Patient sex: F
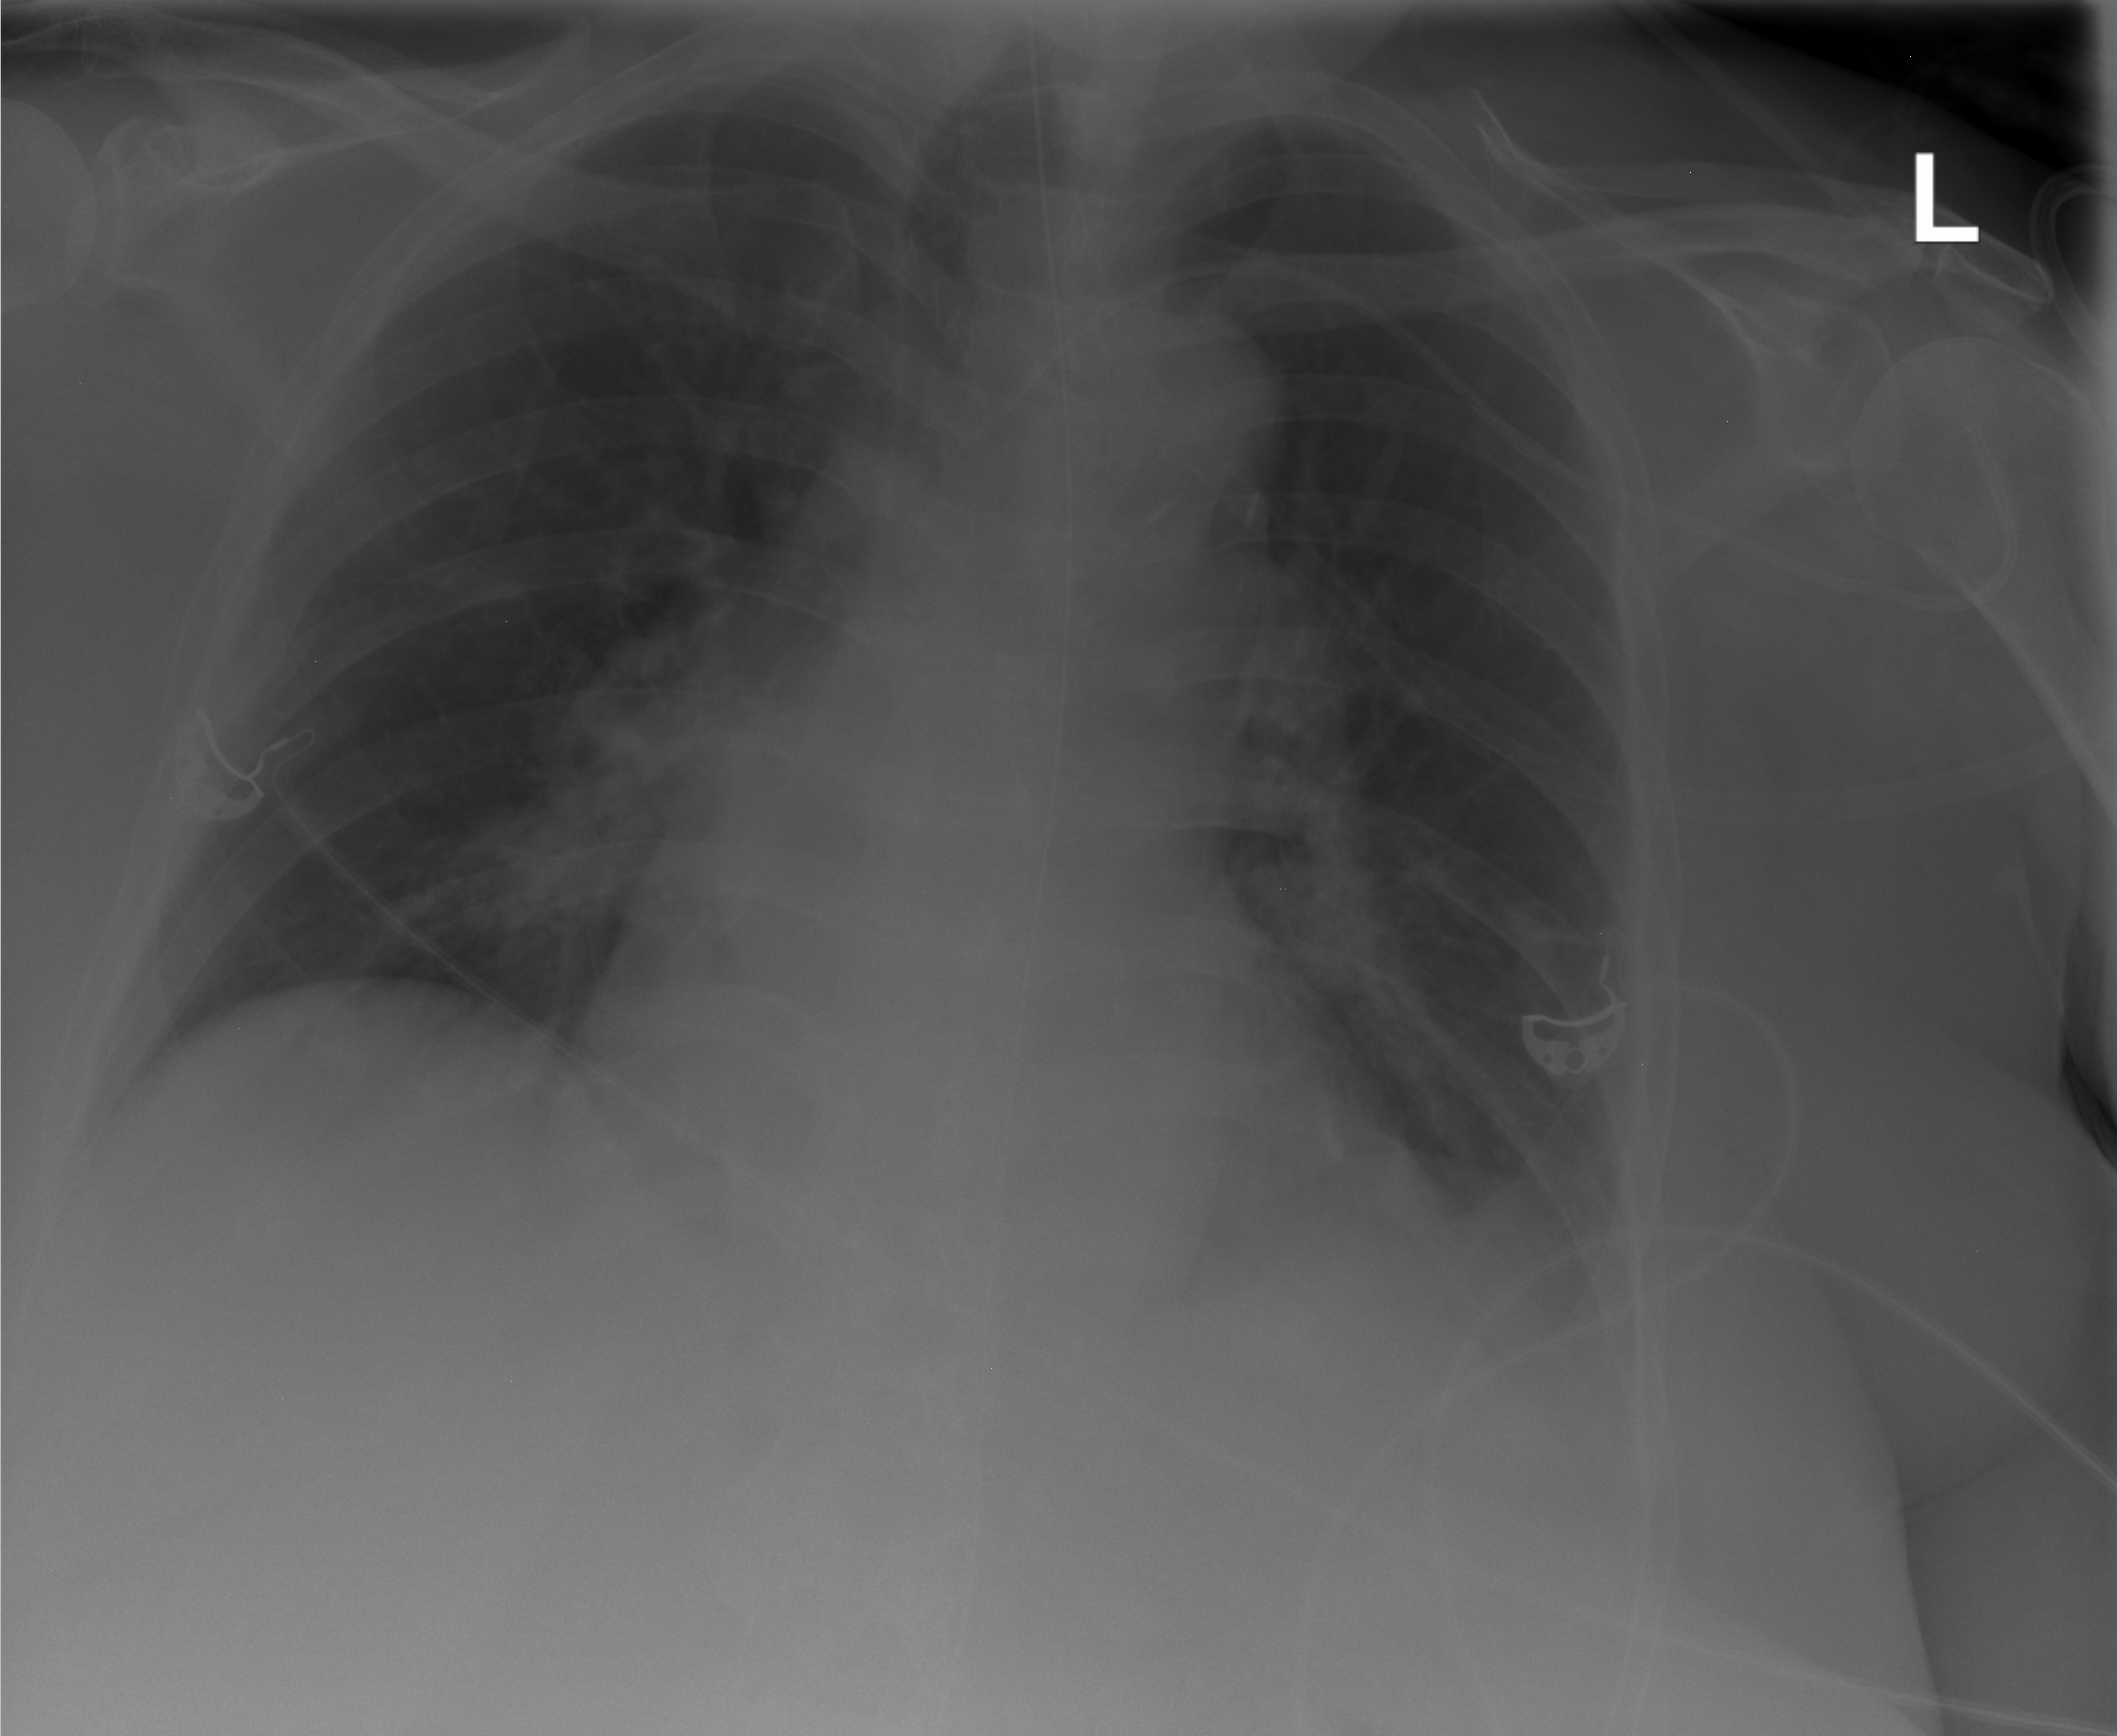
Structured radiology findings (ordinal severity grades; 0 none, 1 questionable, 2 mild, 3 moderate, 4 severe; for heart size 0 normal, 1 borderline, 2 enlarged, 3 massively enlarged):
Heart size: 2
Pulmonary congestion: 2
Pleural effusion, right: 0
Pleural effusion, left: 2
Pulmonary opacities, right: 0
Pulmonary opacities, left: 0
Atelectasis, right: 0
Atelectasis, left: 0